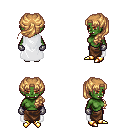
a pixel art fantasy rpg character, female body template, orc, green skin, white cape, robe skirt, light blonde princess hairstyle, metal gloves, gold boots, four views (front, back, left, right), 2x2 character sprite sheet, small pixel art, hard edges, no anti-aliasing